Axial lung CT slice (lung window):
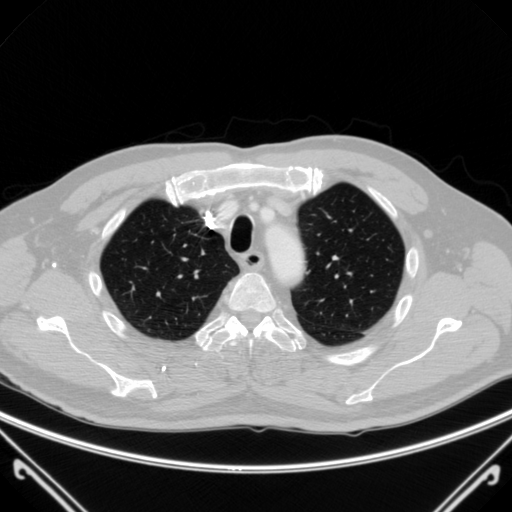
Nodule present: no